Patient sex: M
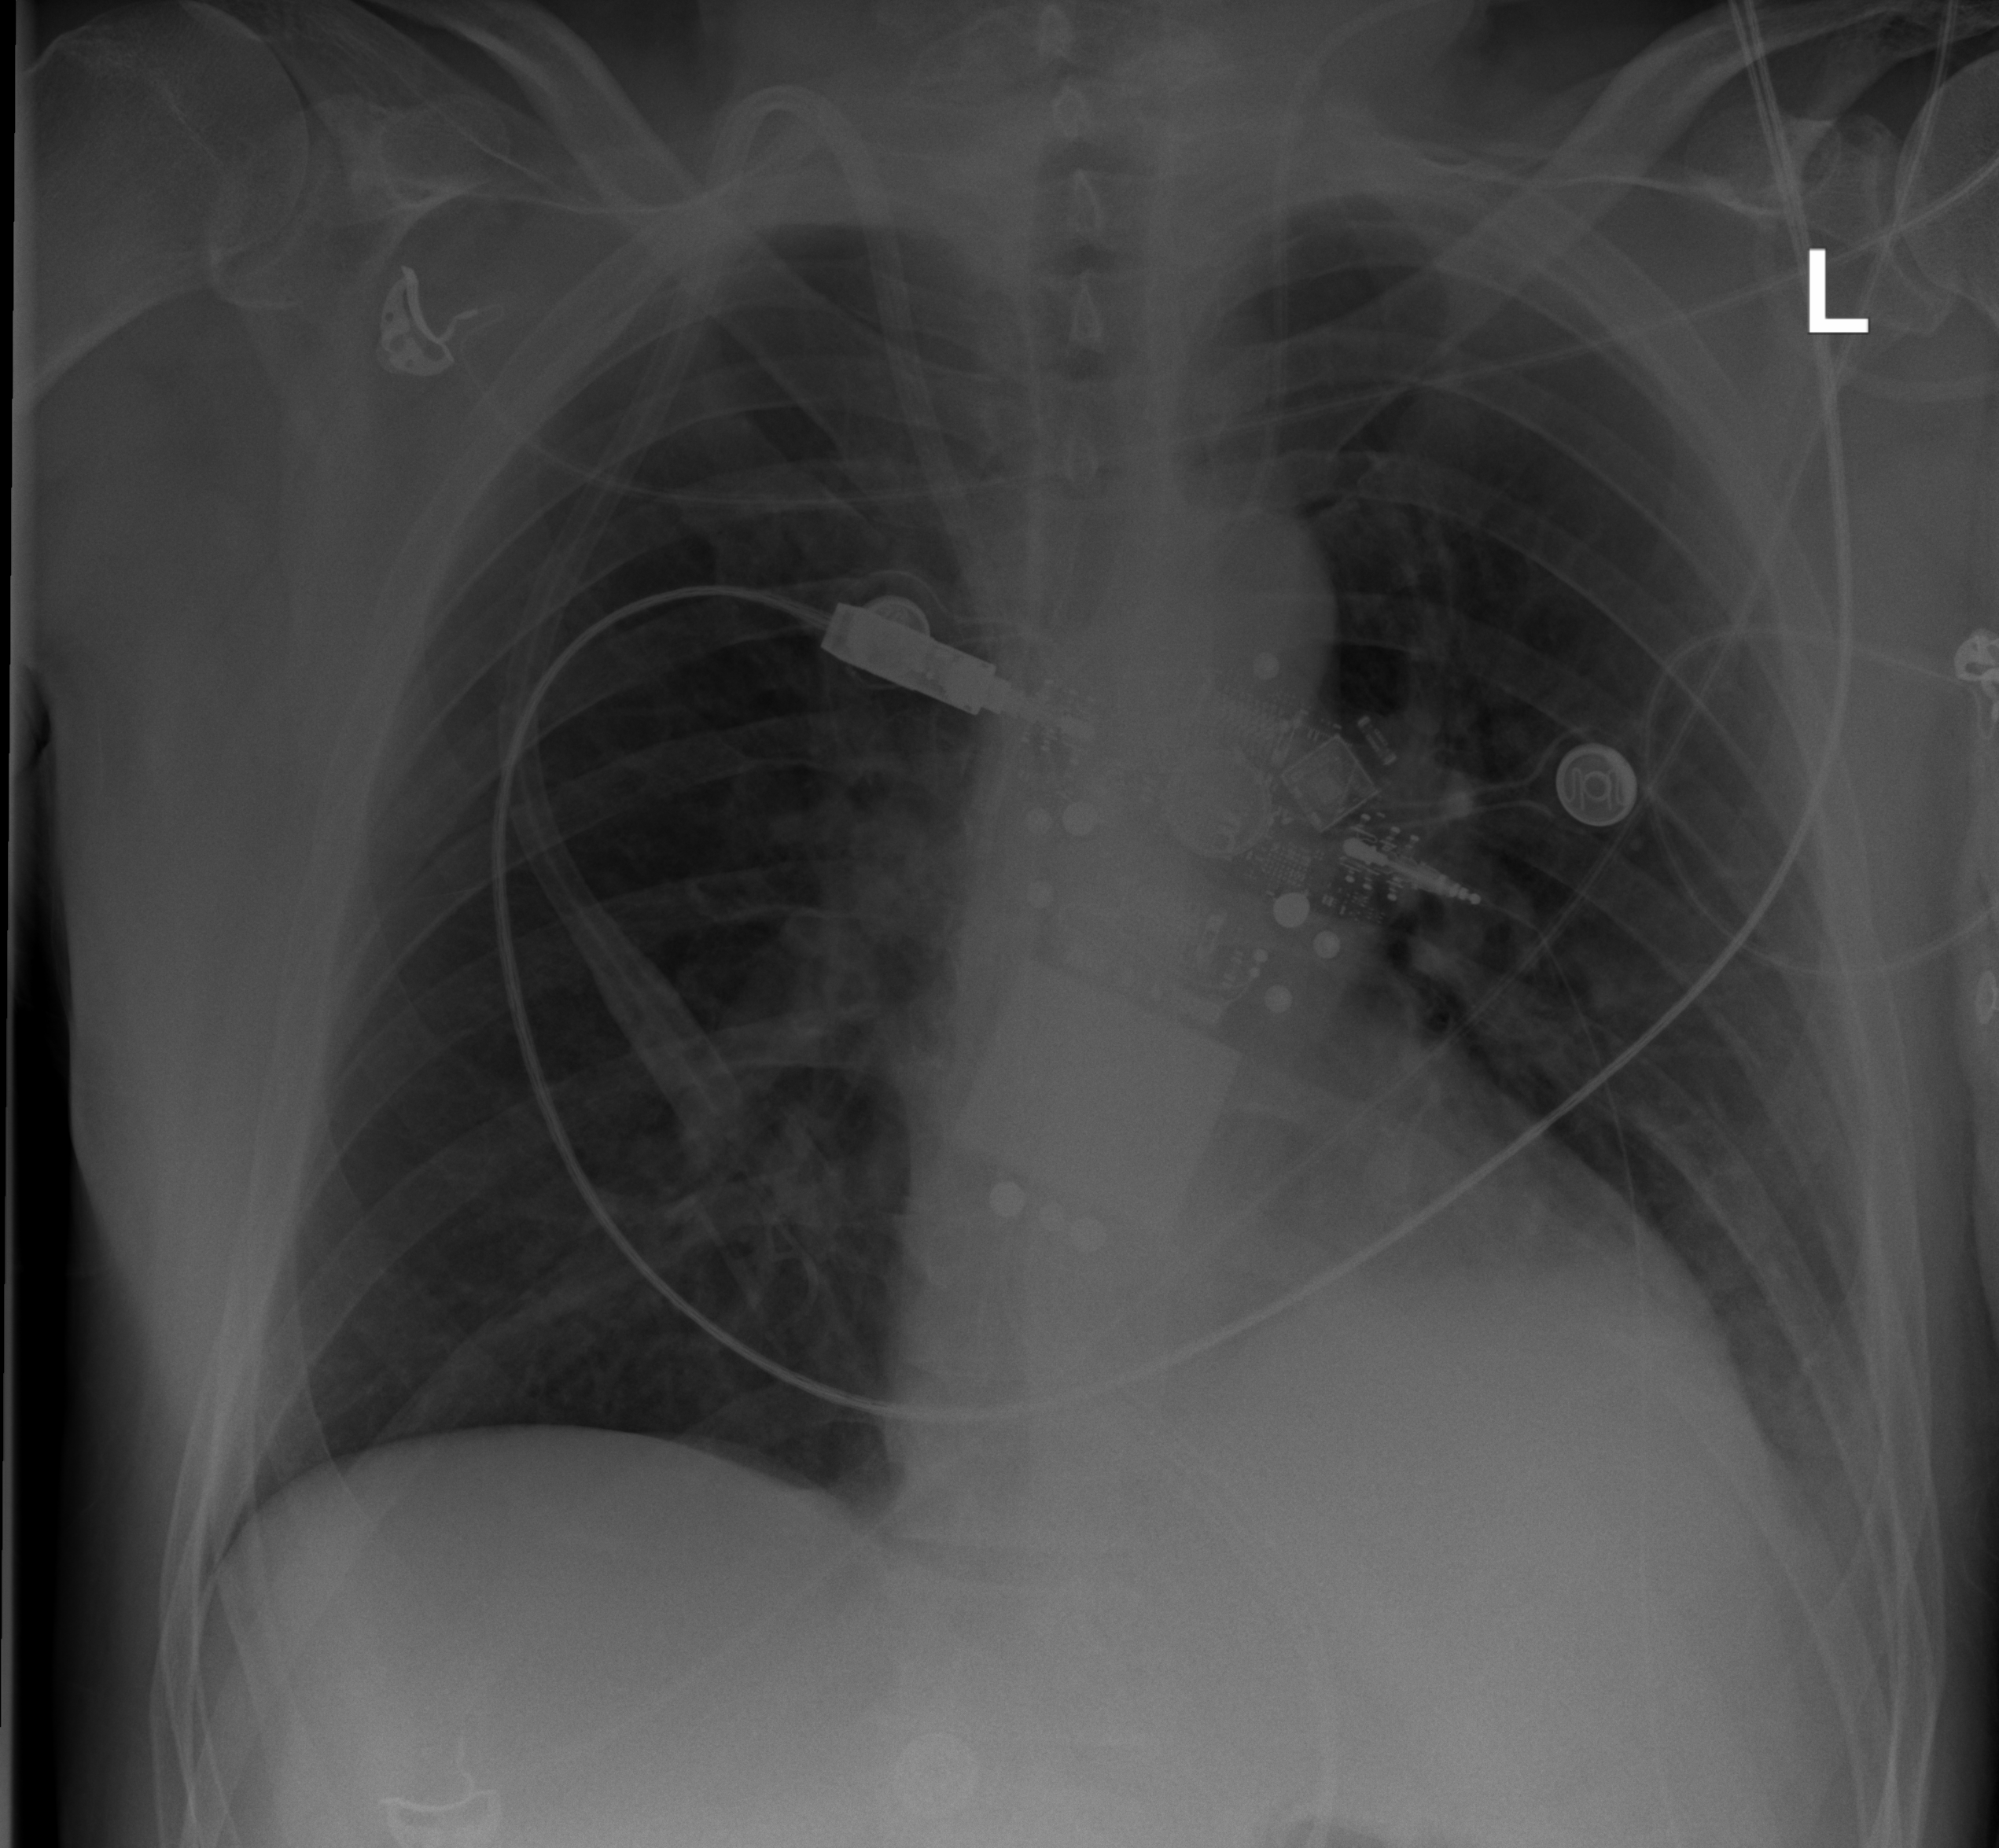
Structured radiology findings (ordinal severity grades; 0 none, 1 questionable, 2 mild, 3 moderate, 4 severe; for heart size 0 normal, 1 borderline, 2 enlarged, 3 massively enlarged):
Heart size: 0
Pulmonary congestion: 0
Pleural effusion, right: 0
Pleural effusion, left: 1
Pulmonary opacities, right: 0
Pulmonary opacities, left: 0
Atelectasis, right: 0
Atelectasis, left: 0